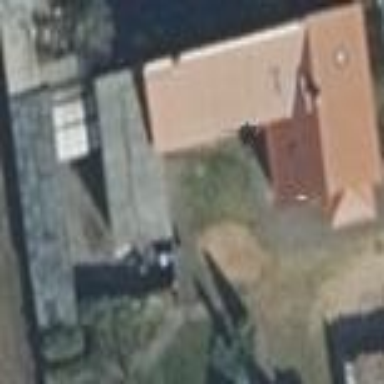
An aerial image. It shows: Simple and straightforward house.